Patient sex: F
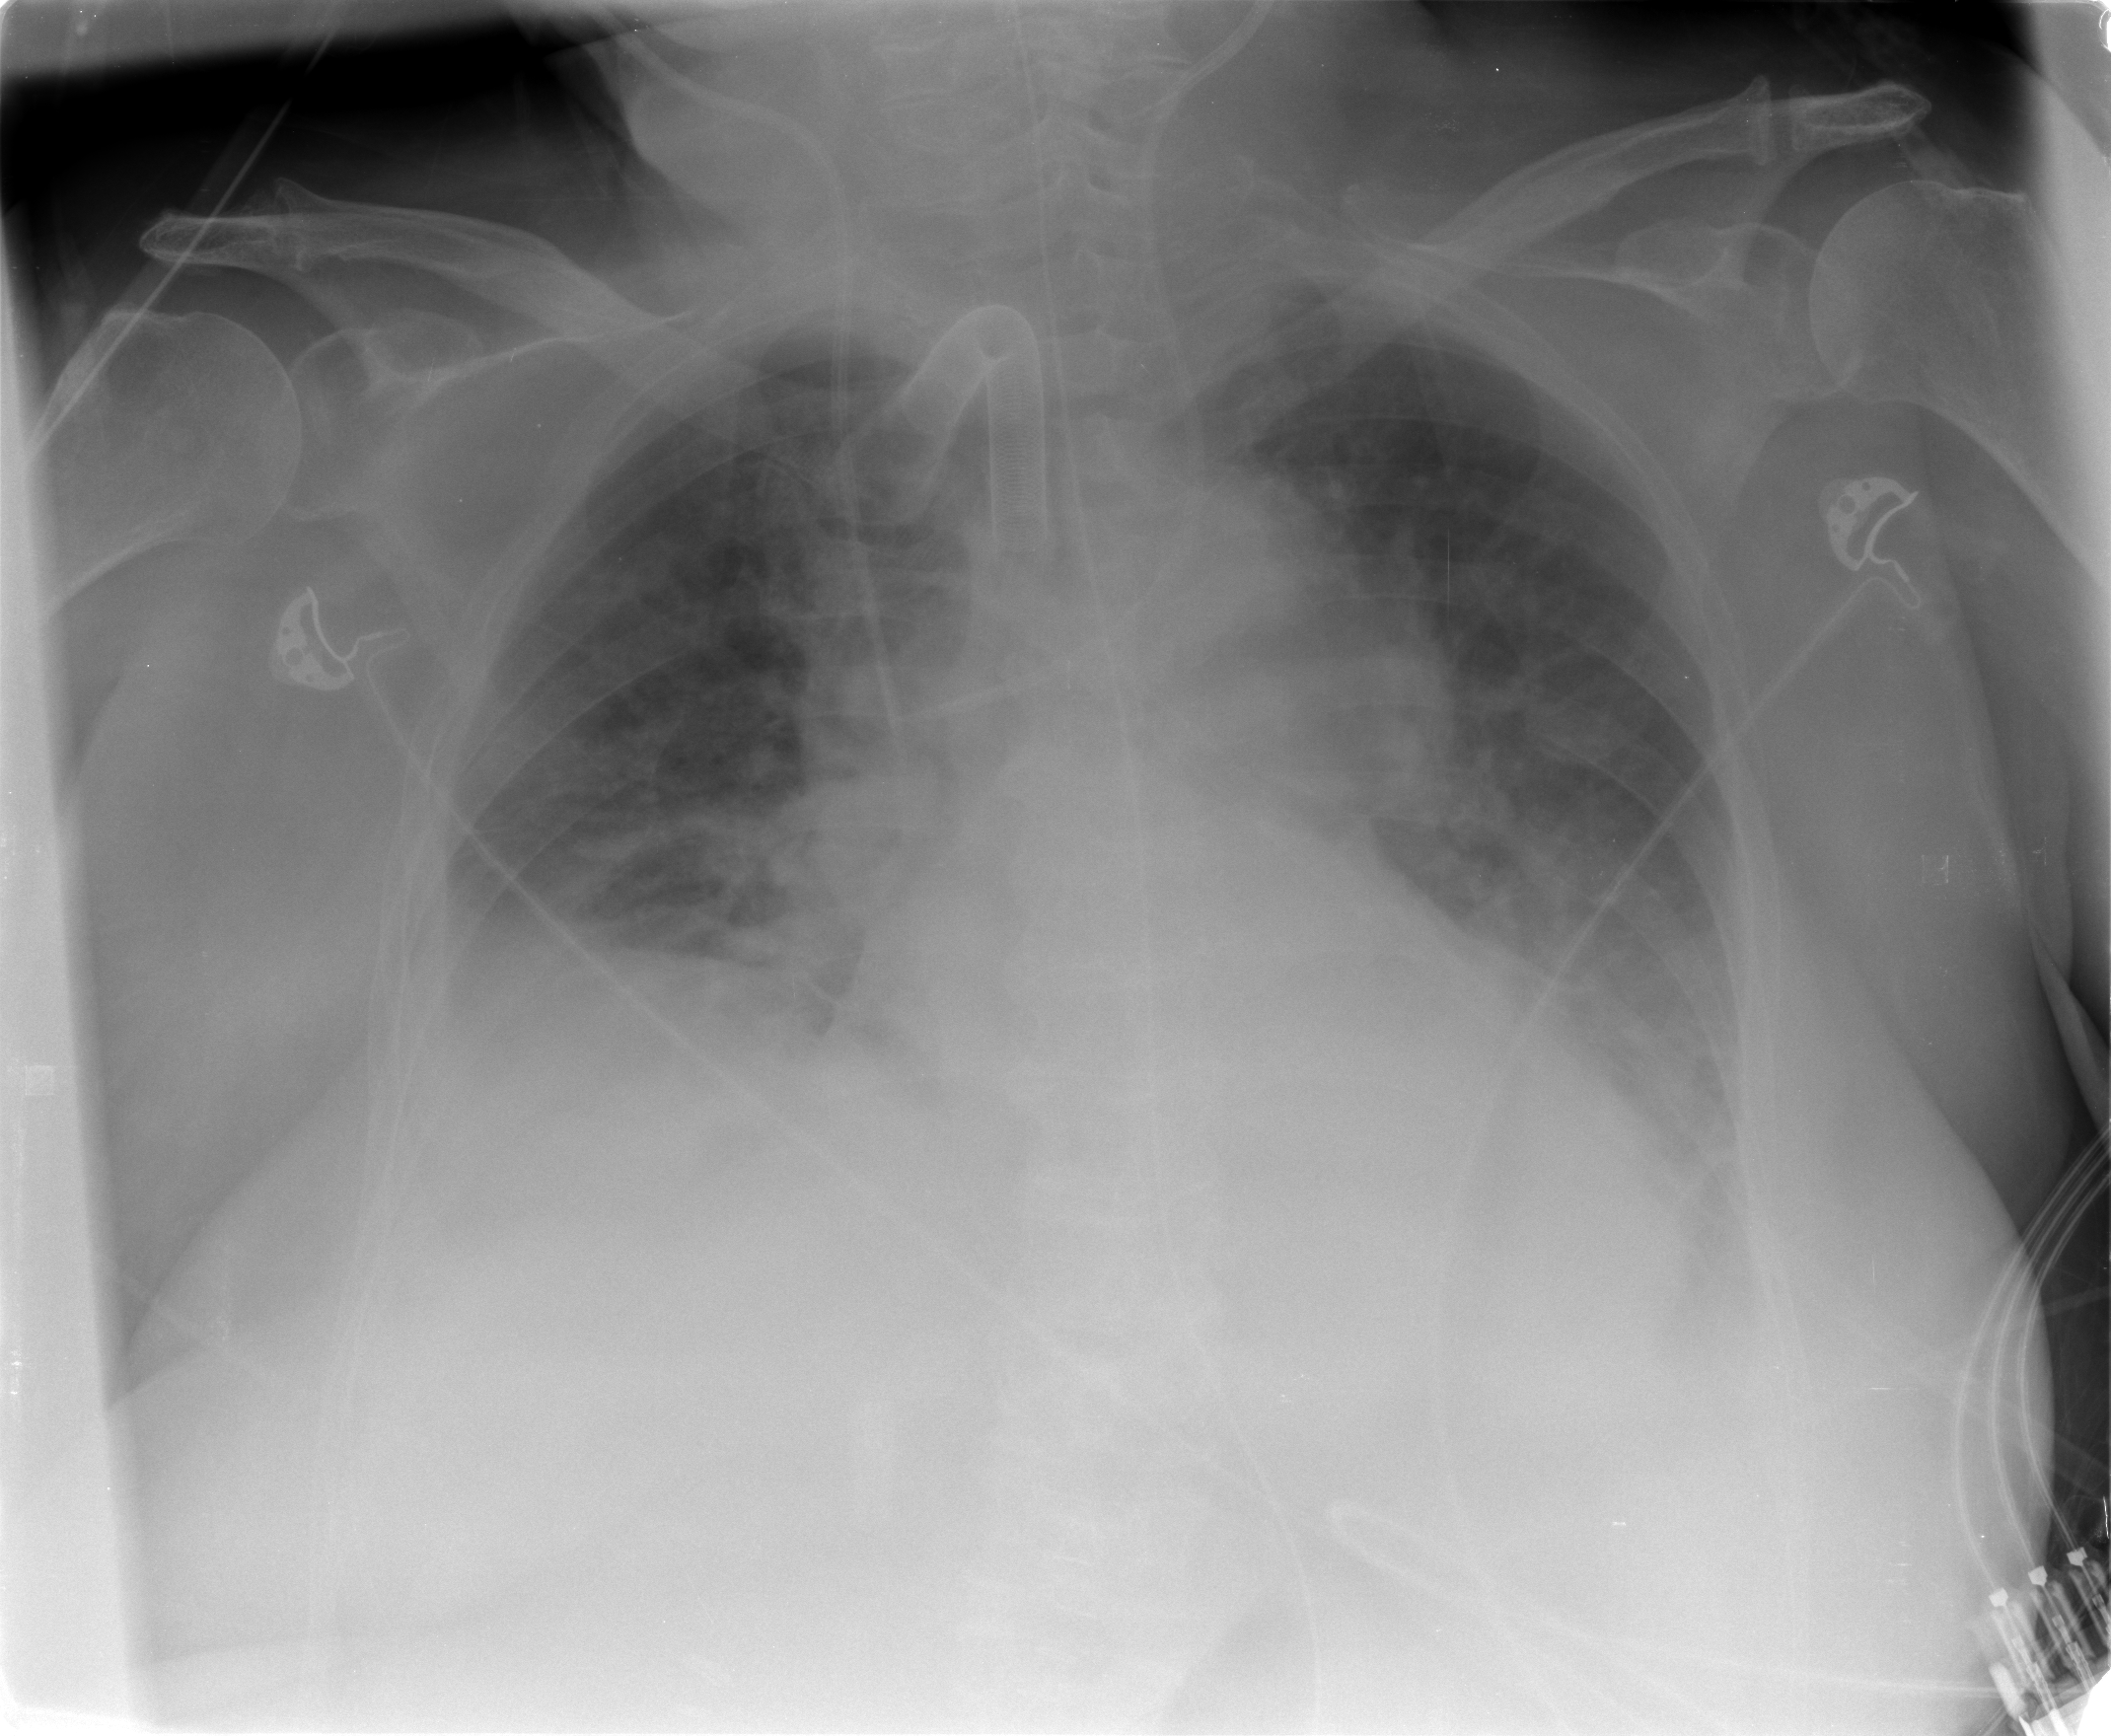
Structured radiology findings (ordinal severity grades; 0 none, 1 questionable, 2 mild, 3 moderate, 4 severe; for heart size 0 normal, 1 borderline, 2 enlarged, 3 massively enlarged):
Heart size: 2
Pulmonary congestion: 2
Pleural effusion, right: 2
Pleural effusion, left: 2
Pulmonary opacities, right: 2
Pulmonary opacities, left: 2
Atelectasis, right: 2
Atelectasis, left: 2